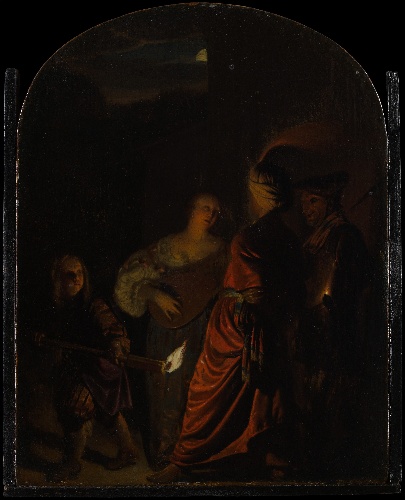
Title: The Serenade
Artist: Frans van Mieris the Elder
Artist bio: Dutch, Leiden 1635–1681 Leiden
Date: ca. 1678–80
Object type: Painting
Classification: Paintings
Medium: Oil on wood
Dimensions: Arched top, 5 3/4 x 4 3/8 in. (14.6 x 11.1 cm)
Department: European Paintings
Credit line: Bequest of Lillian S. Timken, 1959
Accession year: 1960
Repository: Metropolitan Museum of Art, New York, NY
Tags: Men|Women|Musical Instruments|Musicians